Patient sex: M
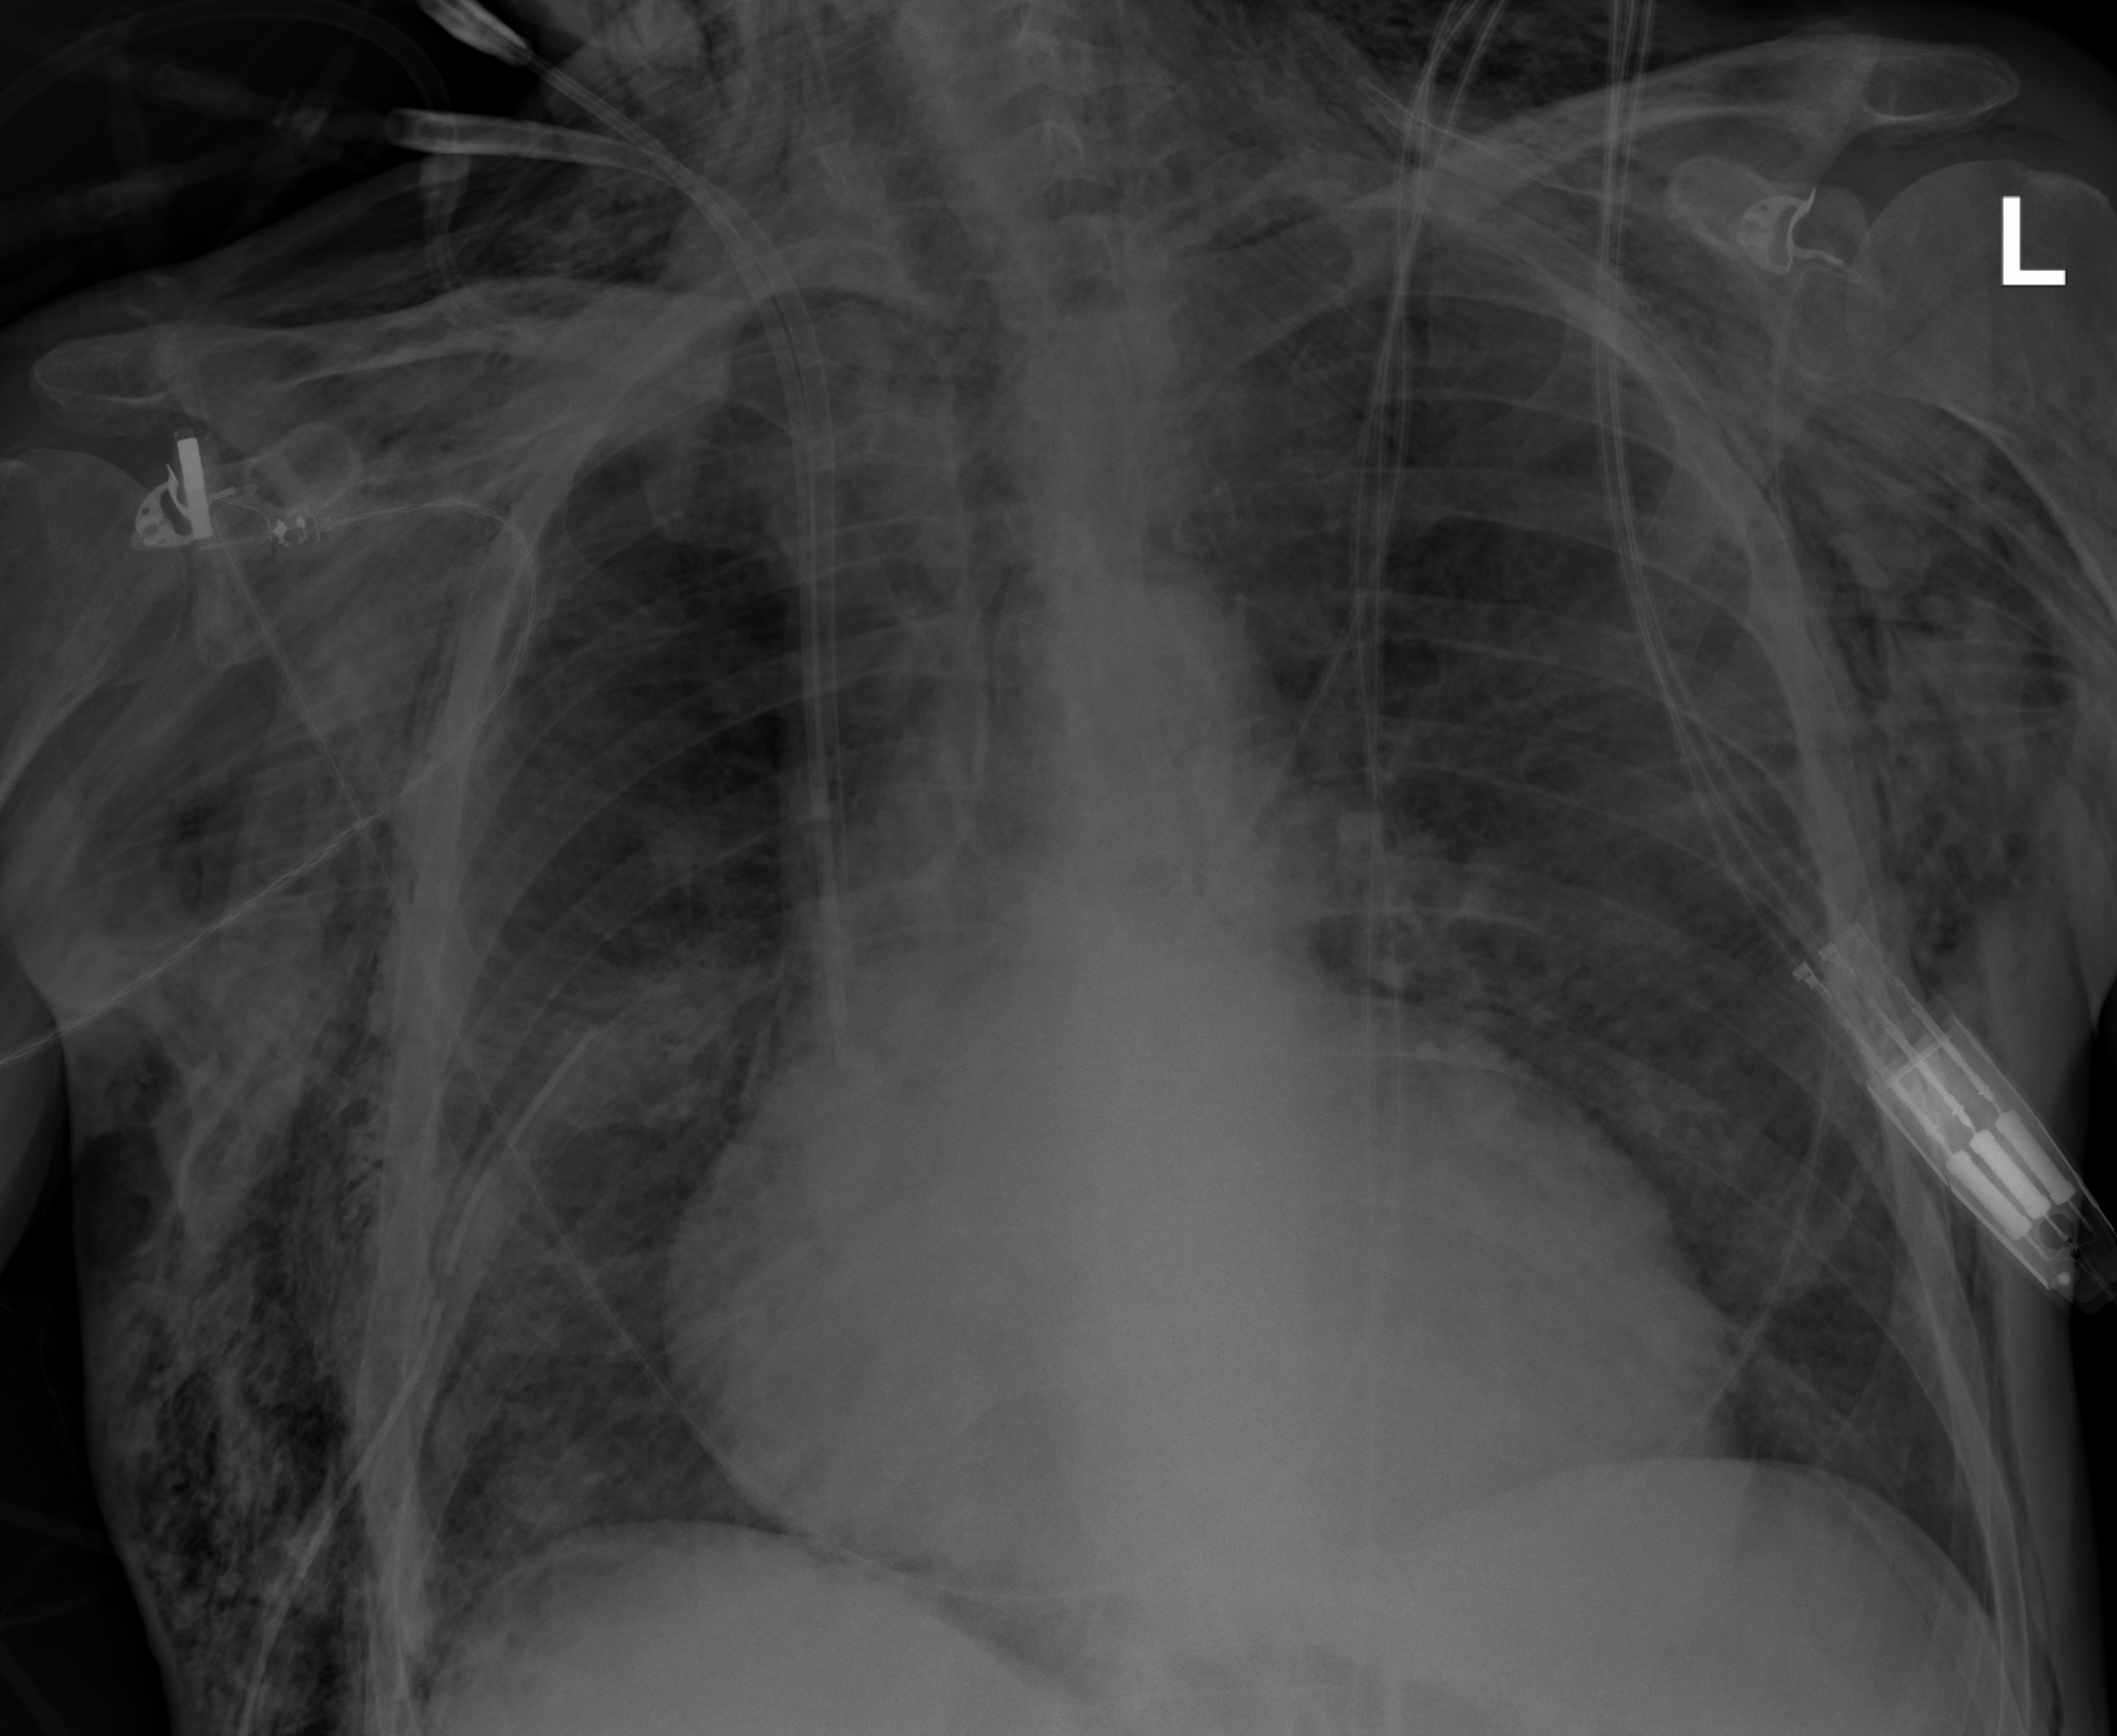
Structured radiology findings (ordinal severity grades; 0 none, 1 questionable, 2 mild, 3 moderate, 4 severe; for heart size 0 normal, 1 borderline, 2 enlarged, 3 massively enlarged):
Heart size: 2
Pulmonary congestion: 2
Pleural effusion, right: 0
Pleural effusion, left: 0
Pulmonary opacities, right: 2
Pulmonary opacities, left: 2
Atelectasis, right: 2
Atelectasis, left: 2